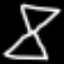
Label: hourglass